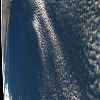
Label: water